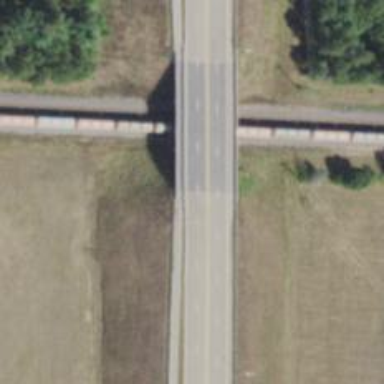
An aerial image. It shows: Secondary road with bridge.